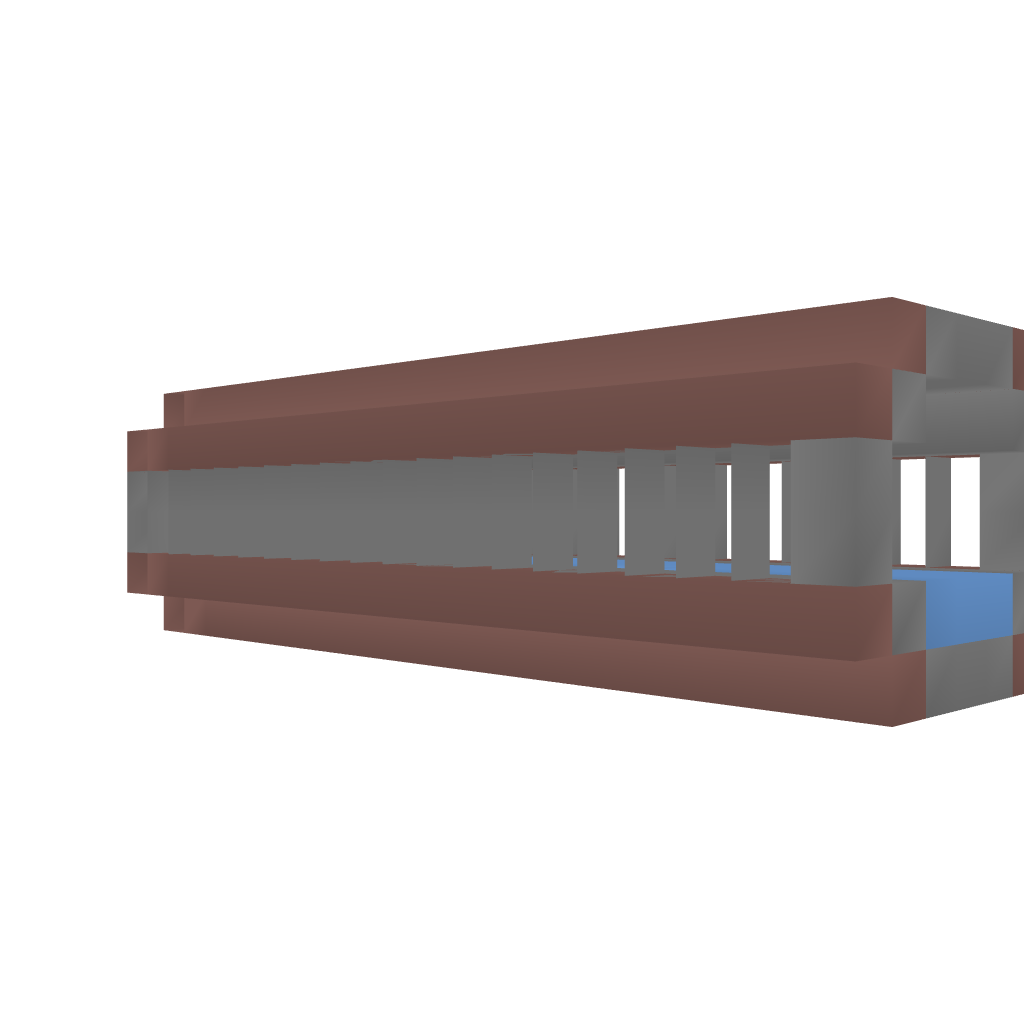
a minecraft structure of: Sewer Template Stright bad low quality